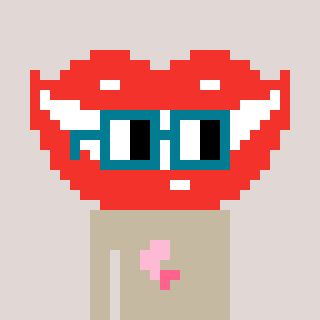
a pixel art character with square dark green glasses, a smile-shaped head and a bege-colored body on a warm background